Field crop: tomato
Growth stage: 1
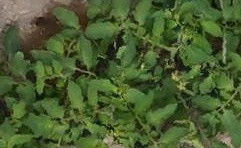
Species: tomato